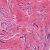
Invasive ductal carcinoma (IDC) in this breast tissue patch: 0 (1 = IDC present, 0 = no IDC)